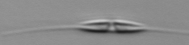
Label: Cylindrotheca